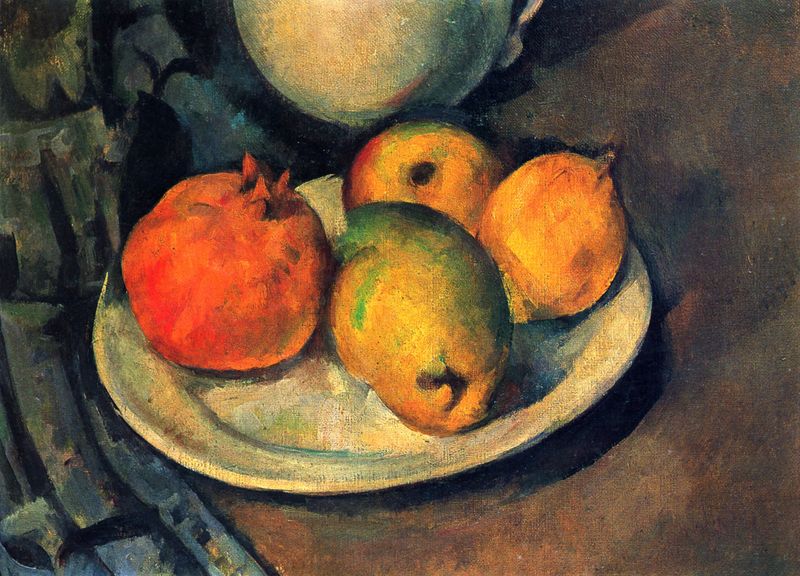
Titel: Stilleben mit Granatapfel und Birnen
Künstler: Paul Cézanne
Institution: Privatsammlung
Schlagwörter: blau, dunkel, schatten, weiß, cezanne, gelb, grün, ocker, braun, frankreich, grau, hell, holz, licht, orange, schwarz, tisch, zimmer, obst, rot, tuch, beige, expressionismus, flächig, malerei, falten, schale, silber, teller, innenraum, tischdecke, tischtuch, öl, pastos, gold, decke, kontrast, rund, frucht, früchte, kanne, krug, stilleben, stillleben, vase, apfel, äpfel, farben, ölgemälde, essen, detail, leuchten, birne, quitte, nature morte, melone, birnen, vier, strahlen, geld, paul, dynamik, kugel, zitrusfrucht, paul cezanne, schräge, frühstück, granatapfel, zitrone, mispel, mango, quitten, granatäpfel, kippen, 19. jahrhundert, 1900, 19 tes jahrhundert, ausschnitthaft, weißer teller, birngte, tufch